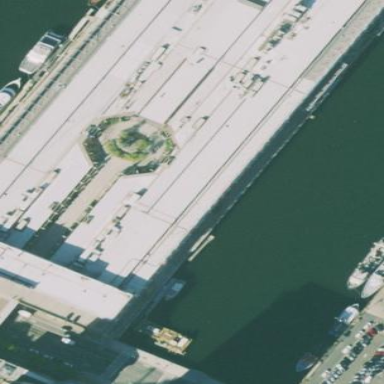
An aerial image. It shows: Pier located along footway.